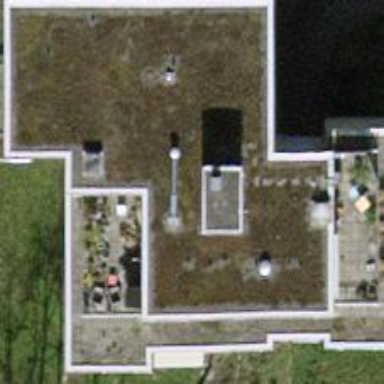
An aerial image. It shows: Light grey apartment building with grey roof.